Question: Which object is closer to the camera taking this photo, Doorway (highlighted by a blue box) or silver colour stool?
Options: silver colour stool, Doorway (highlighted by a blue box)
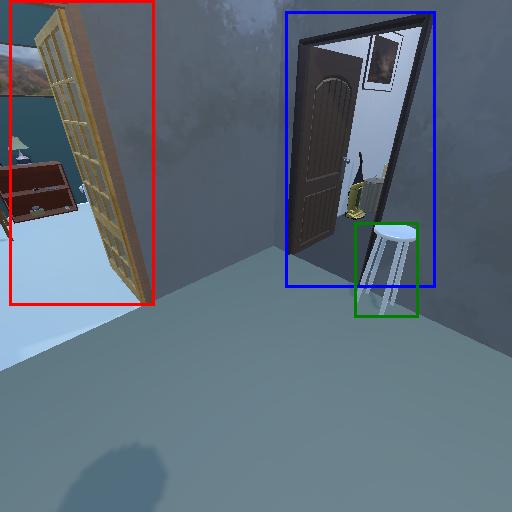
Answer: silver colour stool